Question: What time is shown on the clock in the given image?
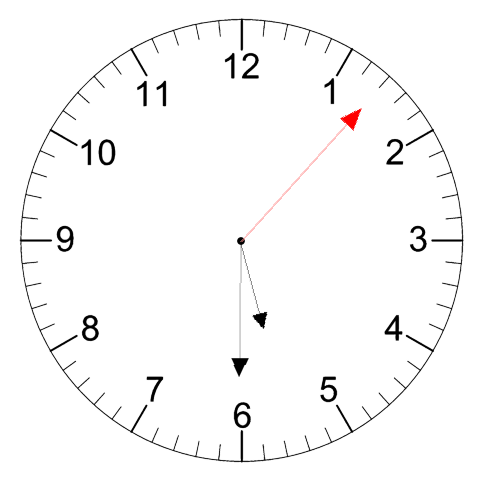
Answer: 05:30:07